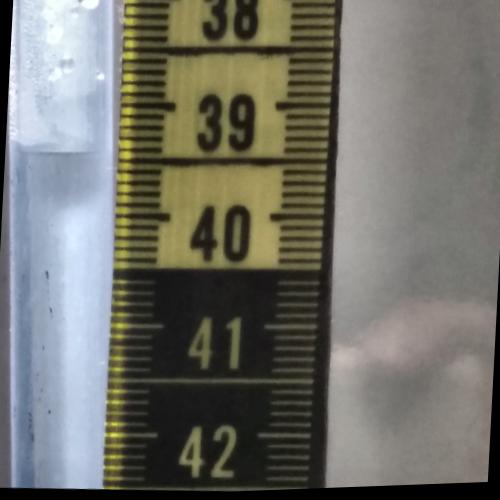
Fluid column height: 39.4 cm